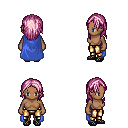
a pixel art fantasy rpg character, female body template, human, dark skin, blue cape, gold greaves, pink long hairstyle, ghillies, four views (front, back, left, right), 2x2 character sprite sheet, small pixel art, hard edges, no anti-aliasing